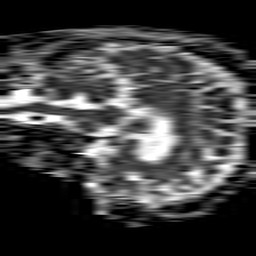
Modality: ADC
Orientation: sagittal
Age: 59
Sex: male
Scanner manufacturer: philips
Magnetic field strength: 1.5 T
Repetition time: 4.6 s
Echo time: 0.08631 s